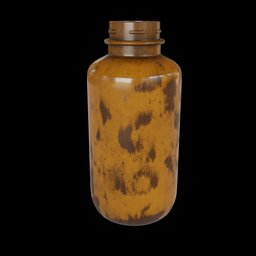
Label: tools